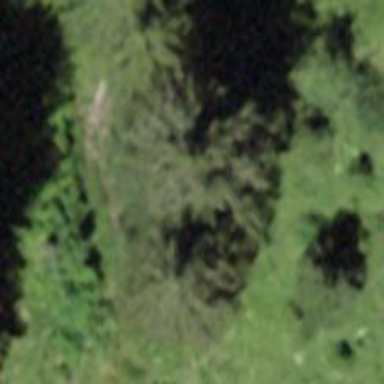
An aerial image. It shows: Forest area predominantly covered with needle-leaved trees.